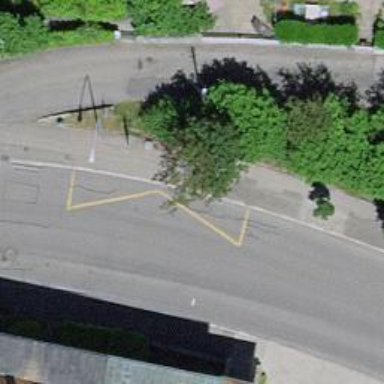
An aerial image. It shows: Bus stop with platform for public transport.